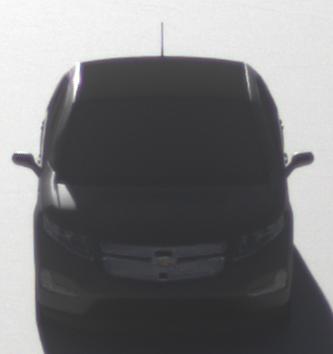
Make: Chevrolet
Model: Volt
Detailed model: Volt
Model produced from: 2011/11
Model produced until: 2014/08
Doors: 5
Color: gray
Road condition: dry road
Daytime: morning or afternoon
Contrast: high contrast